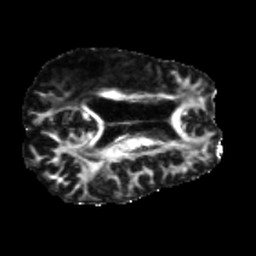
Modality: FA
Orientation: axial
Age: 43
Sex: male
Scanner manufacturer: siemens
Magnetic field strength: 3 T
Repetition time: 5.25 s
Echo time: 0.08 s